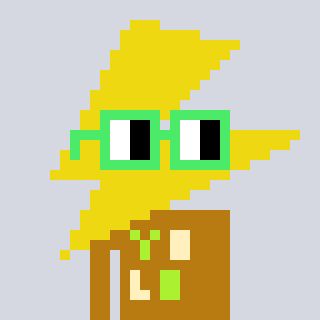
a pixel art character with square light green glasses, a lightning bolt-shaped head and a gold-colored body on a cool background